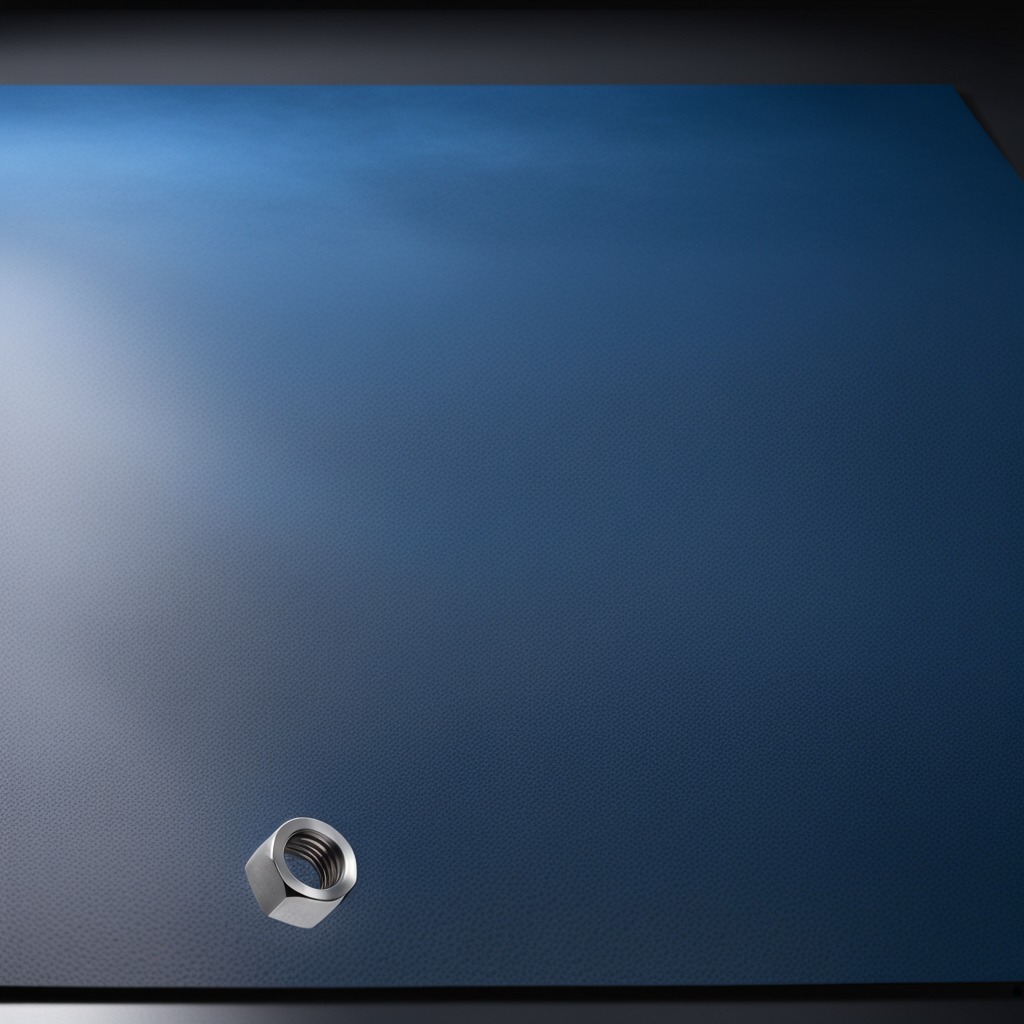
A metal nut lying on a clean granite tabletop covered with a blue rubber mat inside a workshop under bright overhead lighting crisp shadows high clarity worn but beneath the mat